Field crop: maize
Growth stage: 2
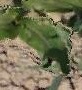
Species: maize